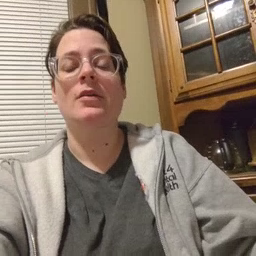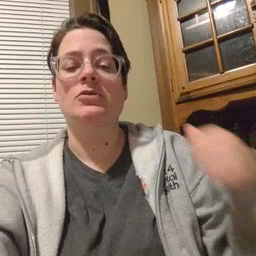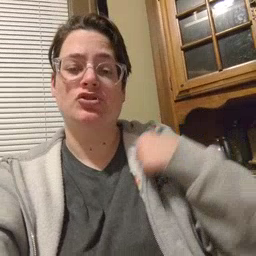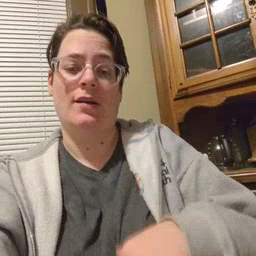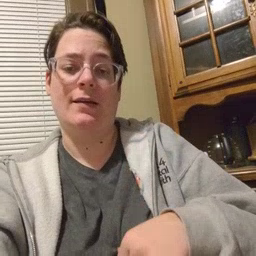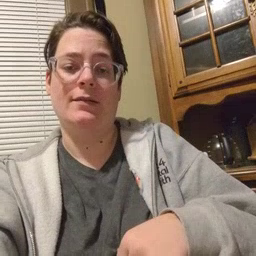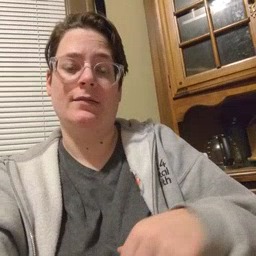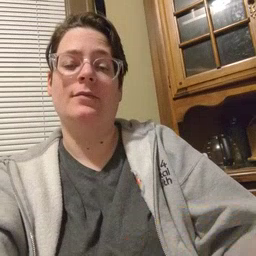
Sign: jacket